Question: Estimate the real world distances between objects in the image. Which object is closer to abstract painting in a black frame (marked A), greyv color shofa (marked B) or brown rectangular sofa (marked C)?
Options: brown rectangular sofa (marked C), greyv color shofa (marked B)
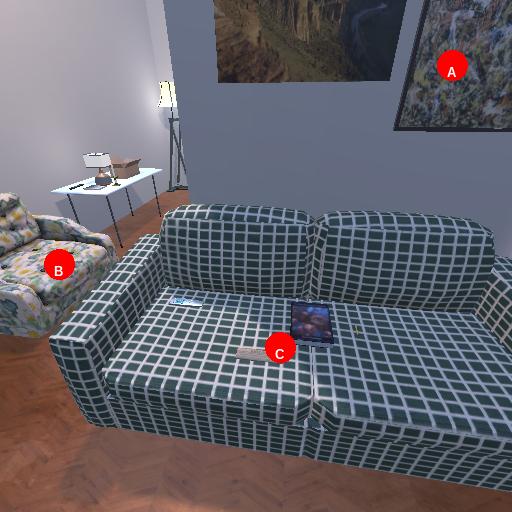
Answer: brown rectangular sofa (marked C)